Question: I am working on Android application about SMS.I need some suggestion from the master. Now i am trying to read sms with this code block :
'''
private String readSMS(){
Uri SmsUri=Uri.parse("content://sms/inbox");
String[] projection=new String[]{"_id","address","body","date"};
Cursor cursor=null;
cursor=getContentResolver().query(SmsUri,projection,null,null,null);
if(cursor!=null&&cursor.moveToFirst()){
int id=cursor.getInt(cursor.getColumnIndex("_id"));
String address=cursor.getString(cursor.getColumnIndex("address"));
String body=cursor.getString(cursor.getColumnIndex("body"));
return body;
}
return "";
}
'''
Now I want to ask a question. Can i write a layer to manage SMS. For example i want to read SMS before user recognize it. I will use this sms if i want and show in my program else i will do nothing and Orginal phone SMS app will take it and report user by a notification.
This is what i mean :

Thank you.
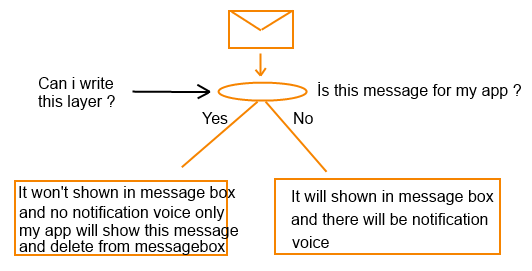
Answer: You could implement a 'BroadcastReceiver' that catches messages and processes them as you need it. See <URL> on how to implement it.
In order to cancel further processing of a message by other apps call 'abortBroadcast();'as per <URL>. It's important to set the priority to a rather high value, though you are advised to not use the maximum.
Hope this helps .... Cheers!